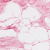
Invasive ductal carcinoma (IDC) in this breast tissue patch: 0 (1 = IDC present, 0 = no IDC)